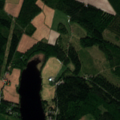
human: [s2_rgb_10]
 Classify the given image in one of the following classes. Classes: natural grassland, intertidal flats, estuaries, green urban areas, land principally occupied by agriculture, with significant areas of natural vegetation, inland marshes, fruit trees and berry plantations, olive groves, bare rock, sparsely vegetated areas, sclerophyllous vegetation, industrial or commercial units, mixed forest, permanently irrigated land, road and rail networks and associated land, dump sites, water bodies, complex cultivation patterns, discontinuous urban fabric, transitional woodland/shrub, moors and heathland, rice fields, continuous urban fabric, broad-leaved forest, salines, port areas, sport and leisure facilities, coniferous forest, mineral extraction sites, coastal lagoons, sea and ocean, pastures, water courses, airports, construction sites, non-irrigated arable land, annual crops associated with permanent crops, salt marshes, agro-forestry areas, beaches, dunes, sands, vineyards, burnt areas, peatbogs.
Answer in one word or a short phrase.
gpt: coniferous forest, mixed forest, transitional woodland/shrub